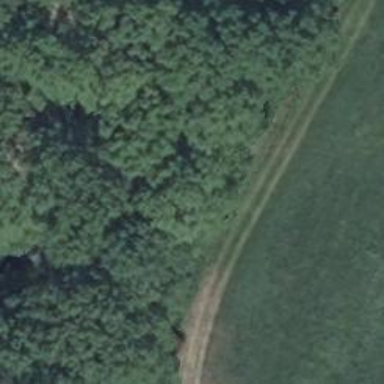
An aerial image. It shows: Hunting stand.